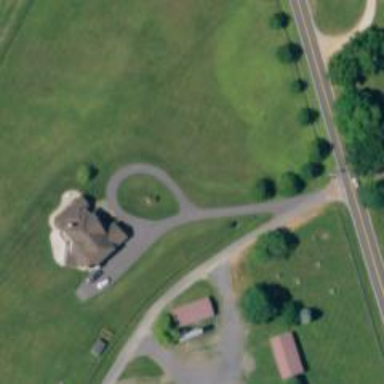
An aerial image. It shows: Driveway.